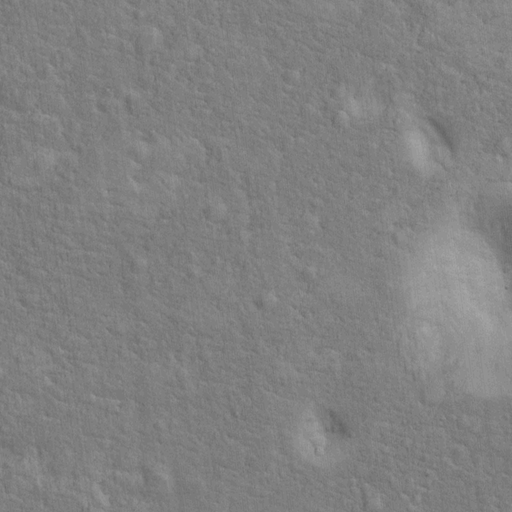
Objects detected: cone